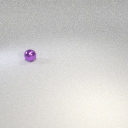
small purple metal sphere